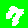
Digit: 7